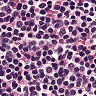
Metastatic tissue present: no